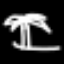
Label: palm tree